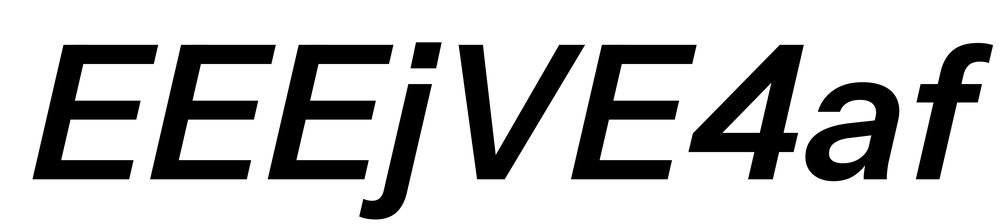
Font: InstrumentSans-Italic_SemiBold_Italic